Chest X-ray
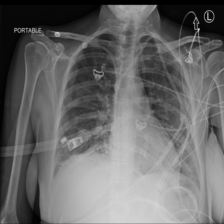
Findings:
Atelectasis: negative
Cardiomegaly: negative
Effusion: negative
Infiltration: negative
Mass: negative
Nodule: negative
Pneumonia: negative
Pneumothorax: negative
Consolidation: negative
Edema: positive
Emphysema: negative
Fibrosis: negative
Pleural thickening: negative
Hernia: negative